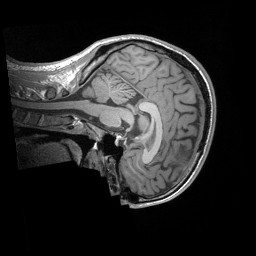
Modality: T1w
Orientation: sagittal
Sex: male
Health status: ill
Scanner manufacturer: siemens
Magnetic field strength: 3 T
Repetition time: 1.66 s
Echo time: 0.00254 s